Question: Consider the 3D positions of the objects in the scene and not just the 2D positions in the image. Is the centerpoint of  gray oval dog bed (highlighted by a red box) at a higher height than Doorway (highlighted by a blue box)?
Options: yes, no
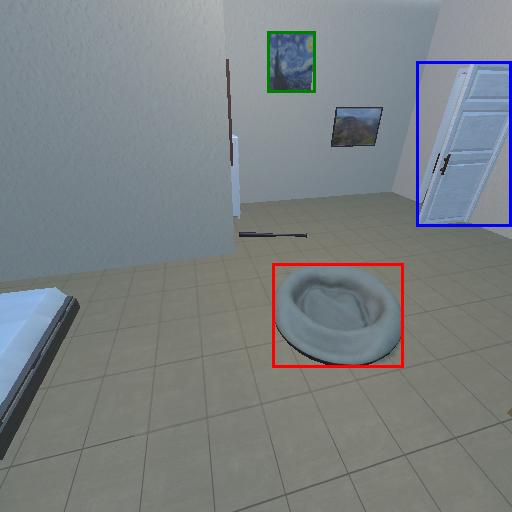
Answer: yes